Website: crate-barrel
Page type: billing-address
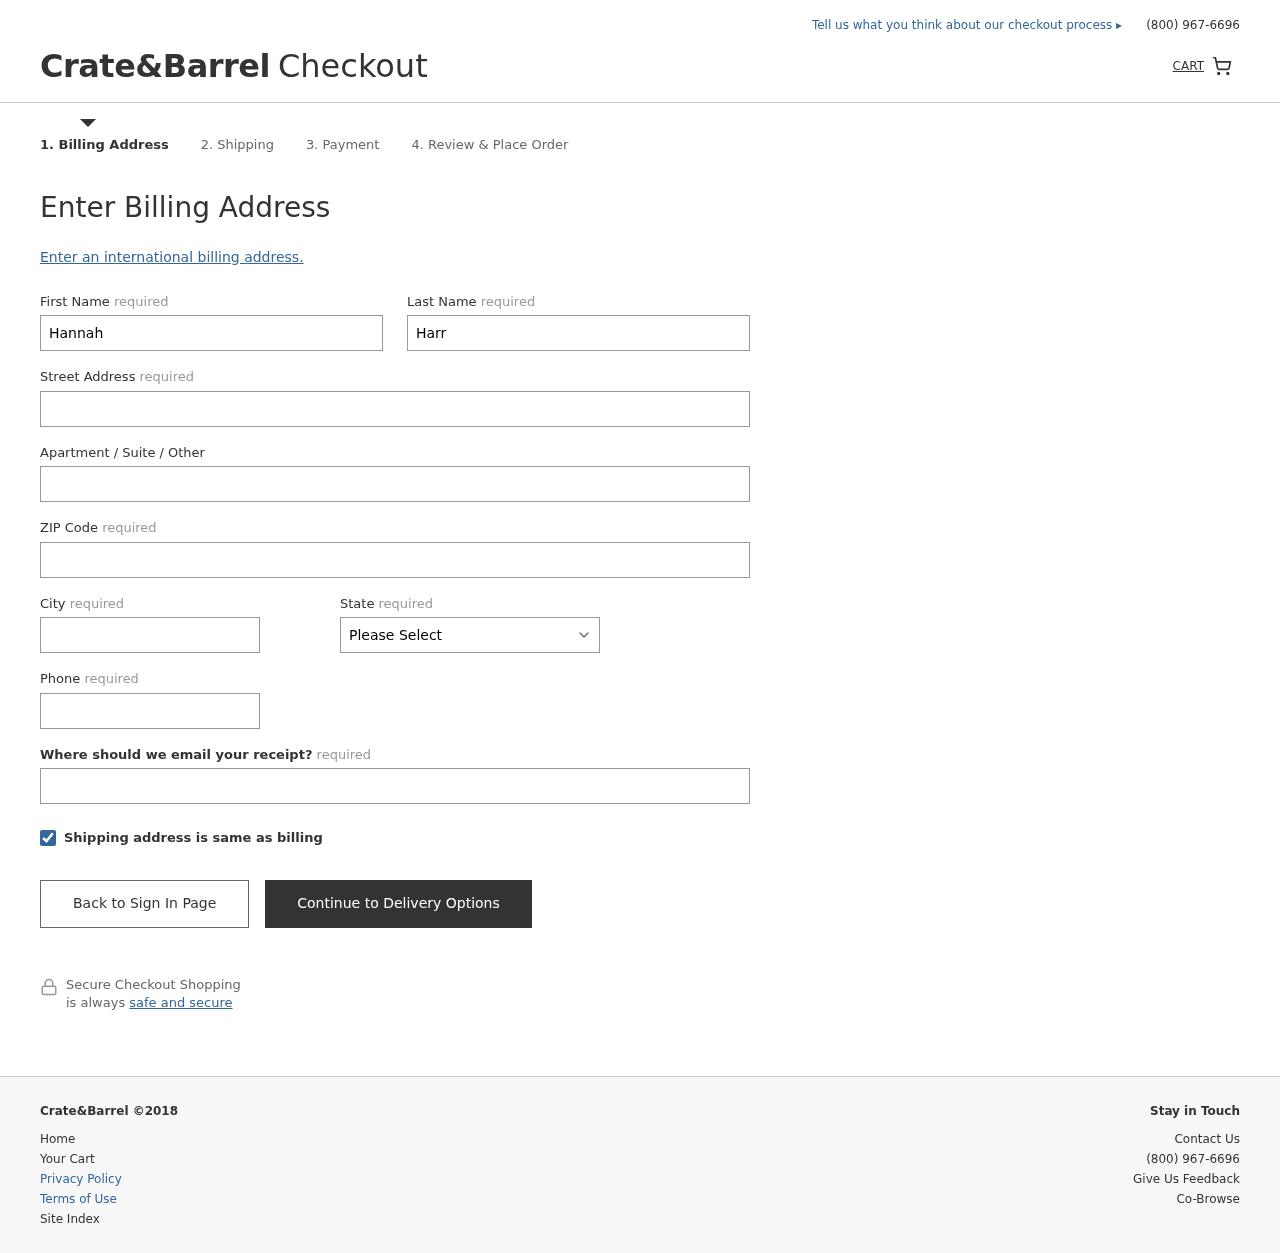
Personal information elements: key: PII_STATE
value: MP
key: PII_FIRSTNAME
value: Hannah
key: PII_LASTNAME
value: Harrison
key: PII_STREET
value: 73189 Antonio Motorway
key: PII_POSTCODE
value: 90085
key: PII_CITY
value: Carolburgh
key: PII_PHONE
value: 8466998782
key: PII_EMAIL
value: hannah.harrison@gmail.com